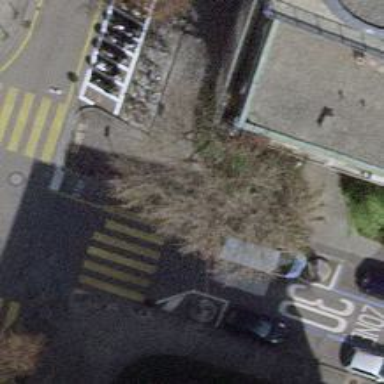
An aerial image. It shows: Uncontrolled zebra crossing with yellow markings on the road.